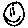
Label: smiley face